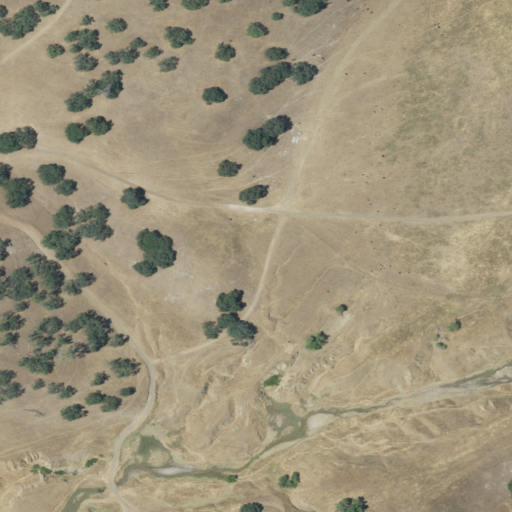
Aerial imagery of plain(s) in California named Everett Flat containing grassland and shrub